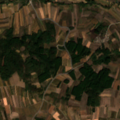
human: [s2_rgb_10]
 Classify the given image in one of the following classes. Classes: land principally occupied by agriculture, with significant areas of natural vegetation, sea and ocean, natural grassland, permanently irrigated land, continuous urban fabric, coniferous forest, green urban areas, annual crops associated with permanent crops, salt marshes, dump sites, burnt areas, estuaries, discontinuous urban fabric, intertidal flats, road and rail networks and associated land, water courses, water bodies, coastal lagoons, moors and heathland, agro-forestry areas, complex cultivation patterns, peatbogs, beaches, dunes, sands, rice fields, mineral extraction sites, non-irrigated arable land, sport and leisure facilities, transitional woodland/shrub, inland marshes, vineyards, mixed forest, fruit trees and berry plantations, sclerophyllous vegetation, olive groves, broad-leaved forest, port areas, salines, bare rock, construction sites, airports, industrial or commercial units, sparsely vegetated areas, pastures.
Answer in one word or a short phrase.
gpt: non-irrigated arable land, fruit trees and berry plantations, complex cultivation patterns, broad-leaved forest